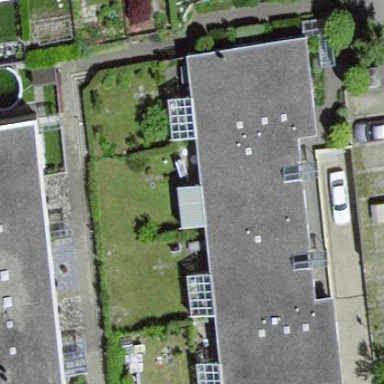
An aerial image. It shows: Terrace building with flat roof.